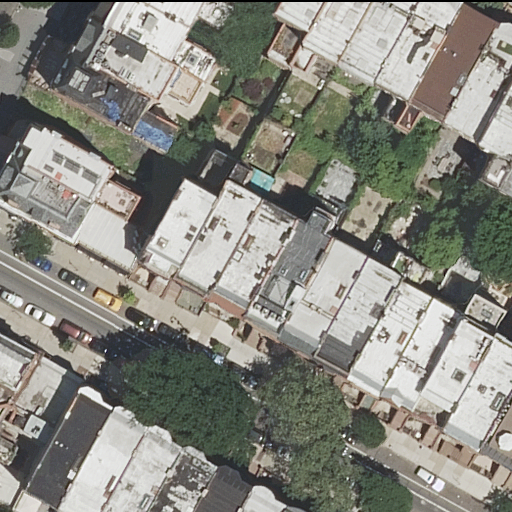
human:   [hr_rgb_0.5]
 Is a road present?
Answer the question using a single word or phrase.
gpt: yes

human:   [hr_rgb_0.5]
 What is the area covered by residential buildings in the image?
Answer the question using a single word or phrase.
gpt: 4876m2

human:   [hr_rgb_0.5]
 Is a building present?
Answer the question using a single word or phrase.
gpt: yes

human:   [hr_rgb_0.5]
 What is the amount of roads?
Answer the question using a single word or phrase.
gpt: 1

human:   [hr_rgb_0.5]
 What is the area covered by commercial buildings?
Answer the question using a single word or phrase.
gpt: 0m2

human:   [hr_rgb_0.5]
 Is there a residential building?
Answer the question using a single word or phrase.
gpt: yes

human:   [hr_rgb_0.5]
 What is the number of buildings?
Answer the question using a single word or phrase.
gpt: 37

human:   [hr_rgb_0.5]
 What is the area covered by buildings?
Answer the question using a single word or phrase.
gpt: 4876m2

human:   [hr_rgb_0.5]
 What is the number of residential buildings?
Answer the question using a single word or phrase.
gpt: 37

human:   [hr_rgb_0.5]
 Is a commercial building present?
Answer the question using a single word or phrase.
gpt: no

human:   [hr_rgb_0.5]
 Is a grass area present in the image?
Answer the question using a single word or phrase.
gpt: no

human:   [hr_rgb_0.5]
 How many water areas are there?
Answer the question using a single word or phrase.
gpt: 0

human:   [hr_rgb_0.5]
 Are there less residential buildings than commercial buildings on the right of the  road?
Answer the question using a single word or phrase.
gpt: no

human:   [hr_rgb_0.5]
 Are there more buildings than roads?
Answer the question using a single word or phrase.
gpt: yes

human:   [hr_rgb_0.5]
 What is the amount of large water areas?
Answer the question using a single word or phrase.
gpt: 0

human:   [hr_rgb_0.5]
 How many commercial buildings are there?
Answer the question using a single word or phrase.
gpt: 0

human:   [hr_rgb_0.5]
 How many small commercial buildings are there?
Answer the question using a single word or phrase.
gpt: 0

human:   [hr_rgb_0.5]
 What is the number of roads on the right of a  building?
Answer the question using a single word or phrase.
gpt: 1

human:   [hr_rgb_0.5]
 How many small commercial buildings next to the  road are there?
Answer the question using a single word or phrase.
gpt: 0

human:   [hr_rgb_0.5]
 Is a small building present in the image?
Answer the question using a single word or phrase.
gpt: yes

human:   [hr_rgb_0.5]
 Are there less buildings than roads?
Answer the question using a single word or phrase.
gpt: no

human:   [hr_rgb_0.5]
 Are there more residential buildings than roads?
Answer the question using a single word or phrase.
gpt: yes

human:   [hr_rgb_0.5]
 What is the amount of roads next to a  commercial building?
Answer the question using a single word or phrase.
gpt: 0

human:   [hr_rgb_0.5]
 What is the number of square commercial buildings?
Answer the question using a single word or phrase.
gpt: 0

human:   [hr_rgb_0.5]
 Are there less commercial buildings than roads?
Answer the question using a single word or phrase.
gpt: yes

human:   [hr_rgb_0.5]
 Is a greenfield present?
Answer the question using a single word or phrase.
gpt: no

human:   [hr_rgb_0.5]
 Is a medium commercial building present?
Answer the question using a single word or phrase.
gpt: no

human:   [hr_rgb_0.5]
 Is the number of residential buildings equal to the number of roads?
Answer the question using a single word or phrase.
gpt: no

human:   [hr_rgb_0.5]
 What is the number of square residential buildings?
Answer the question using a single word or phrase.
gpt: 0

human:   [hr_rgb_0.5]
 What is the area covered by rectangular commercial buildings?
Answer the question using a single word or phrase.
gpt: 0m2

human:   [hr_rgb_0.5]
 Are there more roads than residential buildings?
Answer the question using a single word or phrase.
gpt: no

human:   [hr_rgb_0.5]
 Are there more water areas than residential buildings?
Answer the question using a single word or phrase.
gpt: no

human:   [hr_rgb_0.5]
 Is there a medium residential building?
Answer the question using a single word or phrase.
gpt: yes

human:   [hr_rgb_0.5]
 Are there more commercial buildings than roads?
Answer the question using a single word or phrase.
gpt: no

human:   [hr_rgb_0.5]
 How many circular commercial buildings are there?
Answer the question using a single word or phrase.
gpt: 0

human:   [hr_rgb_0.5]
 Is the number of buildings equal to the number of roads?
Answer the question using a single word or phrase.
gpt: no

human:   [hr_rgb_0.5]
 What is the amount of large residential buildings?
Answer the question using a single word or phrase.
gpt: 0

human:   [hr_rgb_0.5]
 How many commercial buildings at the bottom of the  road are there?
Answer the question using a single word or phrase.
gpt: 0

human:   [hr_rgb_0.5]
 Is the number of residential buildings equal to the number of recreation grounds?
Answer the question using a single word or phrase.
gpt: no

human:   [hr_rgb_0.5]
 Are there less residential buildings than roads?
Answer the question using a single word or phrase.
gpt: no

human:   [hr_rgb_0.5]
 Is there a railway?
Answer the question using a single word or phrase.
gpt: no

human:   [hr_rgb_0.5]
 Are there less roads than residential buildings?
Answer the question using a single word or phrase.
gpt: yes

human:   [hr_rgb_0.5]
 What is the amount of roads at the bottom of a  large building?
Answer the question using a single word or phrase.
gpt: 0

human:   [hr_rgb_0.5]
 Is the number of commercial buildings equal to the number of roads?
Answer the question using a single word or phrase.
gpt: no

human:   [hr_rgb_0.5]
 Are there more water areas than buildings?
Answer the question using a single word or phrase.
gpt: no

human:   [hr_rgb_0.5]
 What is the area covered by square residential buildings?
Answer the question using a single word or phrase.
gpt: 0m2

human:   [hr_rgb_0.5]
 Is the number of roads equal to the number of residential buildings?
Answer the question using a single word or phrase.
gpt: no

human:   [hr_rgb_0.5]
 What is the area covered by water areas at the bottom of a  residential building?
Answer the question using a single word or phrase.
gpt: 0m2

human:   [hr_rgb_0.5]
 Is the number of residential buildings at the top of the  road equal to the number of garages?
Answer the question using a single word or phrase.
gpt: no

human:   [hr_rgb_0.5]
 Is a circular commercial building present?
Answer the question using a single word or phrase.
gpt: no

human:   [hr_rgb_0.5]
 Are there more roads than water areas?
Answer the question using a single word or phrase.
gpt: yes

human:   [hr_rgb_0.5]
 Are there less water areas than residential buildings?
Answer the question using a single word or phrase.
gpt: yes

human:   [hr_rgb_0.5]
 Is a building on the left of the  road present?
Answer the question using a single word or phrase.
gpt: yes

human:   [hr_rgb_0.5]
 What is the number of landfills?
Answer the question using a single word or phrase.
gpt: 0

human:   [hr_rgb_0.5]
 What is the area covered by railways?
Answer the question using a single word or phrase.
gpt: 0m2

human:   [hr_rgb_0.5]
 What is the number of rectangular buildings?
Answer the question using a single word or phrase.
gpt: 25

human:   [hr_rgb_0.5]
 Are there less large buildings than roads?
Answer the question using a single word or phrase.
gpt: yes

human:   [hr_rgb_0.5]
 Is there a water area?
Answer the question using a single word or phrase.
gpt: no

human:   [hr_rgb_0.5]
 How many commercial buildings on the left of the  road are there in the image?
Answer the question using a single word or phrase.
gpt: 0

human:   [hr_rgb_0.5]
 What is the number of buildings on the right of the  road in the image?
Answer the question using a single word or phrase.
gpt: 19

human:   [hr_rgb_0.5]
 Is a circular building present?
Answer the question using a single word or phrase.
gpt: no

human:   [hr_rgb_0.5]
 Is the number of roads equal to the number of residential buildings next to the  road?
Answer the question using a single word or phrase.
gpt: no

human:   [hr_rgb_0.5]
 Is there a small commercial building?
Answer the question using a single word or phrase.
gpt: no

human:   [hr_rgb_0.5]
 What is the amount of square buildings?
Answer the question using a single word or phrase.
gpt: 0